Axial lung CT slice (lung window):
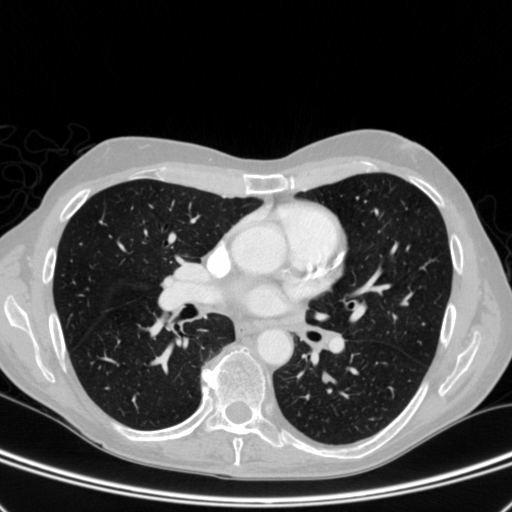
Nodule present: no